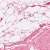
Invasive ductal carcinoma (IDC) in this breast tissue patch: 0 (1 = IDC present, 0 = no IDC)